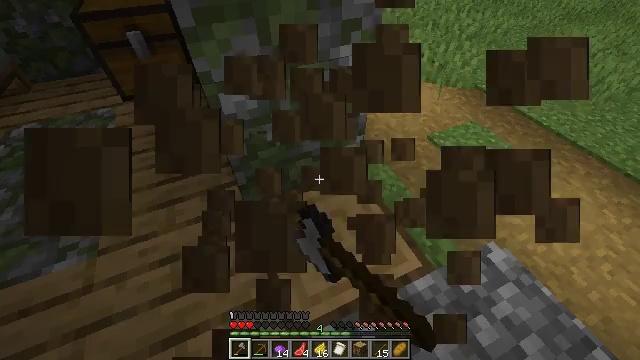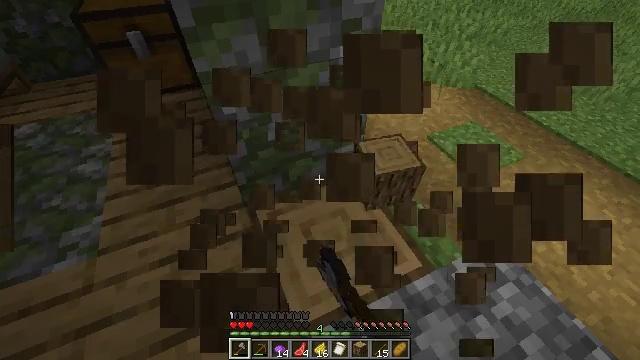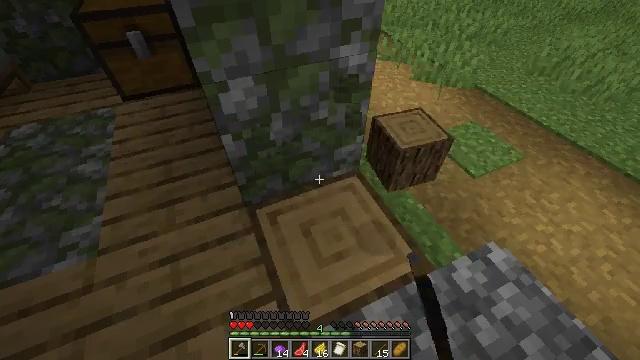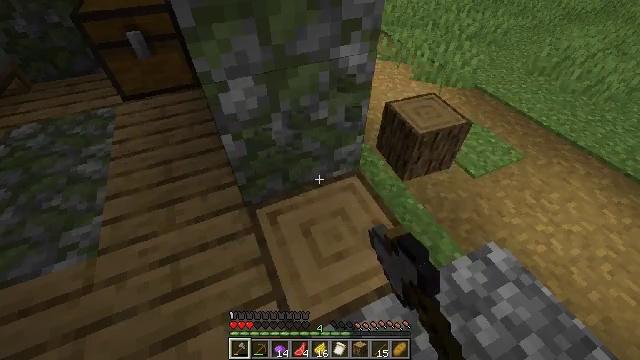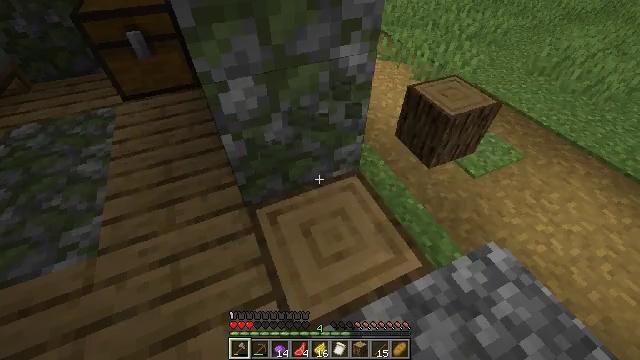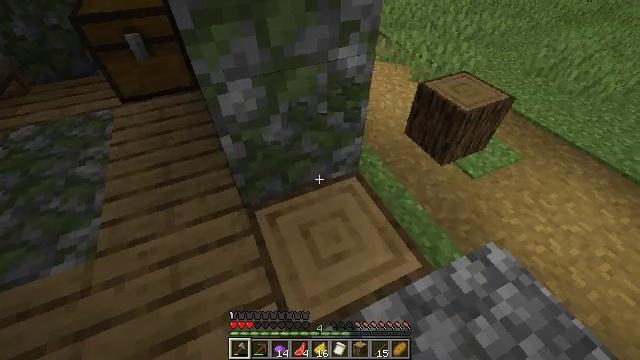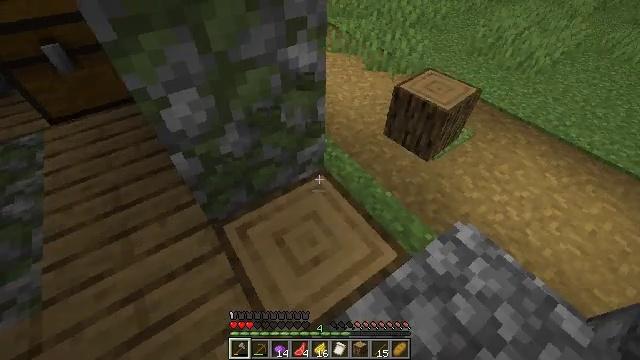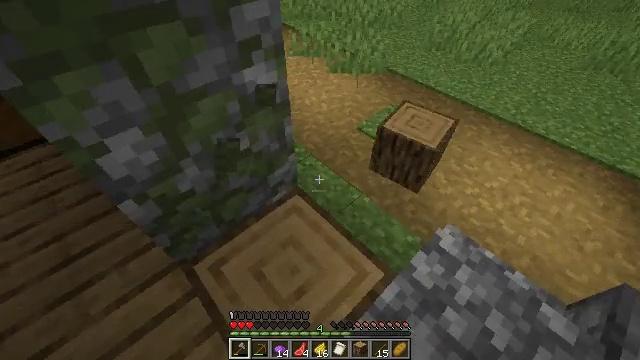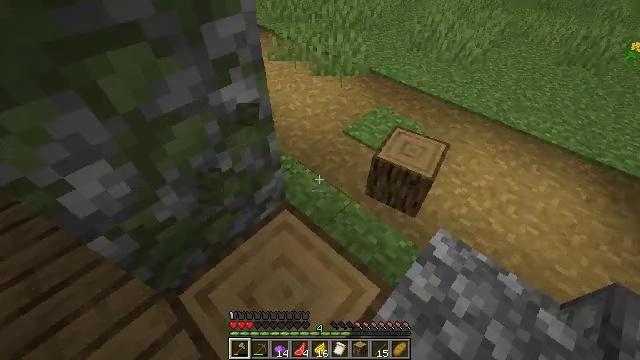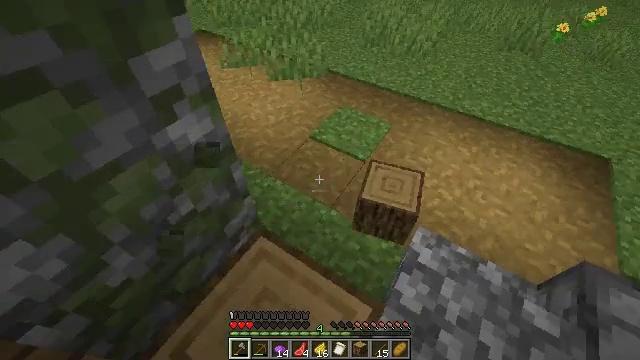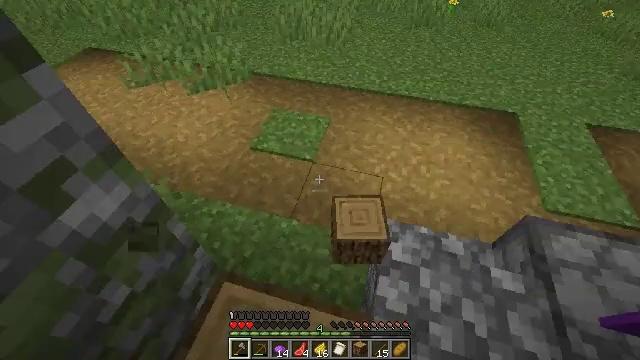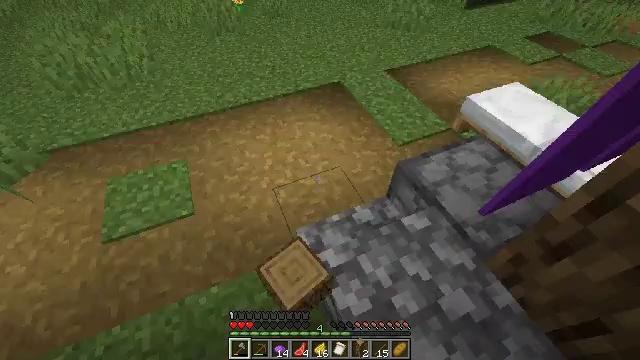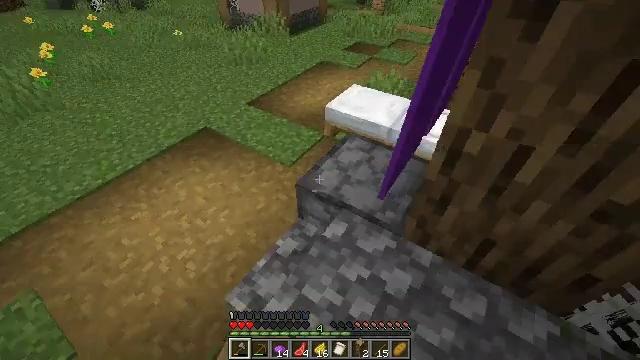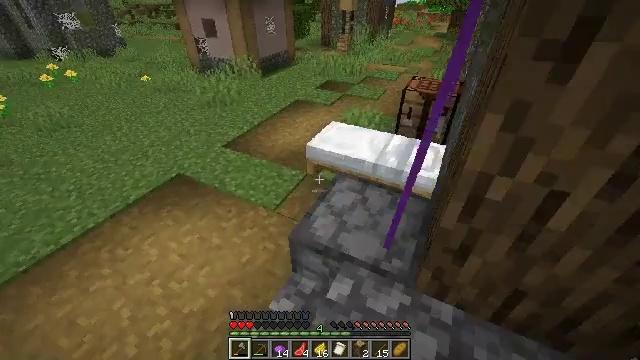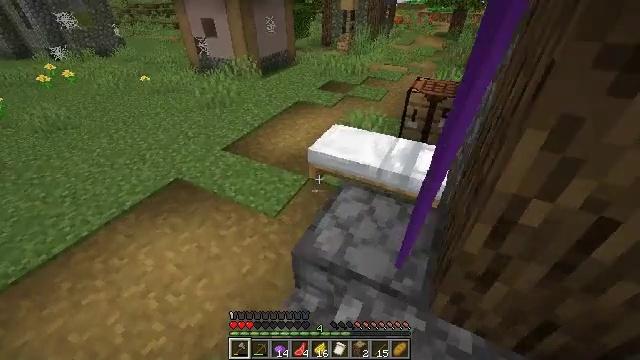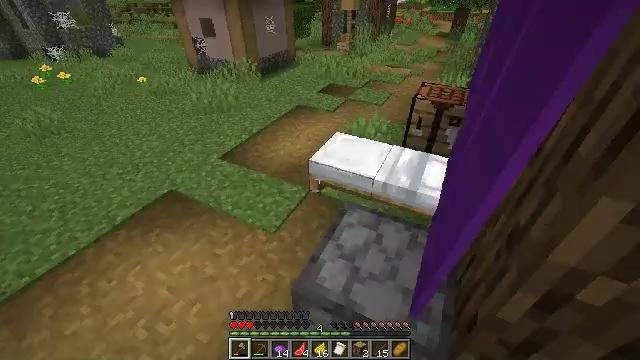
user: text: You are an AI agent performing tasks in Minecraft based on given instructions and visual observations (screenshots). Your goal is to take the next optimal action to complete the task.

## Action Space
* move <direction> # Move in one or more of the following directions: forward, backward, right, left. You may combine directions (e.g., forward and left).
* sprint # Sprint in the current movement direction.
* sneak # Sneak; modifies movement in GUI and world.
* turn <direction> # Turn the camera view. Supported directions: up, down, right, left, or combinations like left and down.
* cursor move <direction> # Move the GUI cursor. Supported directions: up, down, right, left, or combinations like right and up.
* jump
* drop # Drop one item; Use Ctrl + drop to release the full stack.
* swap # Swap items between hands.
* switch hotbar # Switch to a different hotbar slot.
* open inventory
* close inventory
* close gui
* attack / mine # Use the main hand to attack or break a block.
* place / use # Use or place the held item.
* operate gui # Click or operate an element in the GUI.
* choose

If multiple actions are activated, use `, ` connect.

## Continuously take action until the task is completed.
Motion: motion action
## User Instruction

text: Remove the purple wall banner.
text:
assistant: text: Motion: attack / mine
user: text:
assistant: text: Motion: attack / mine
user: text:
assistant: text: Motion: attack / mine
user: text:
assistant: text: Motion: attack / mine
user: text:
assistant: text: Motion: attack / mine
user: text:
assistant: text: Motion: move forward, turn right and down
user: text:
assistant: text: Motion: move forward, turn right
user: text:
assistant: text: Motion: move forward, turn right
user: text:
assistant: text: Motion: move forward, turn right
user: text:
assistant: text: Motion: move forward, turn right and down
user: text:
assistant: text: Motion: move forward, turn right
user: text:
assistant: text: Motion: move forward, turn right and up
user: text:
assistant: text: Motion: move forward, turn right and up
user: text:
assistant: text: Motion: move forward
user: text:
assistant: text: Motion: move forward
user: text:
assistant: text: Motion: move forward, turn left
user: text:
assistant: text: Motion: move forward and move left, turn left and down
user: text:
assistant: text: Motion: move forward and move left, turn right and up
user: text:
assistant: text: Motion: move forward and move left, turn right and up
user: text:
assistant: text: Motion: move forward and move left, turn right and up
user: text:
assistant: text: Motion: move forward and move left, turn right and up
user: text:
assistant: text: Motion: move forward and move left, turn right
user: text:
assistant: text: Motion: turn right and down
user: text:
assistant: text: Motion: turn right and down
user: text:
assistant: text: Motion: turn right and down
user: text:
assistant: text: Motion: turn right and down
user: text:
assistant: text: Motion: turn right
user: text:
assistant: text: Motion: no_op
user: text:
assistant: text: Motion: no_op
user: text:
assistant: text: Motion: no_op